Question: I'm tinkering with Clojure, and currently experimenting with the 'clojure.lang.PersistentQueue' to model the waiting room in Dijkstra's problem.
'''
barber.core=> (def q (ref clojure.lang.PersistentQueue))
#'barber.core/q
barber.core=> q
#<Ref@37c3a6f0: clojure.lang.PersistentQueue>
barber.core=> @q
clojure.lang.PersistentQueue
barber.core=> (dosync (alter q concat :customer))
IllegalArgumentException Don't know how to create ISeq from: java.lang.Class clojure.lang.RT.seqFrom (RT.java:505)
barber.core=> (dosync (alter q conj :customer))
IllegalArgumentException Don't know how to create ISeq from: clojure.lang.Keyword clojure.lang.RT.seqFrom (RT.java:505)
barber.core=> (dosync (alter q conj :customer))
(:customer)
'''
As you can see, I send the same command twice. On the first time it throws an exception. The second time however, seems to work just fine. I can now 'conj' and 'pop' my 'q' until Hickey's cows come home.
In what world is this acceptable? What is happening behind the scenes that I'm not seeing?

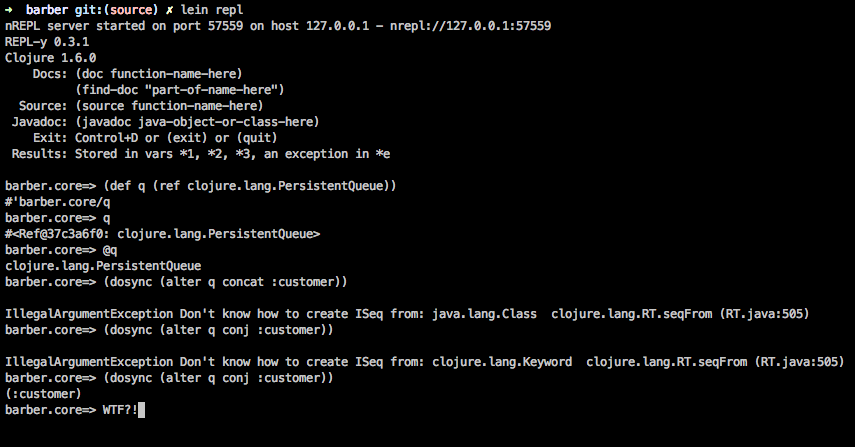
Answer: 'PersistentQueue' is a class, not an instance of that class. Use 'PersistentQueue/EMPTY' instead.
Secondly, 'concat' returns a lazy sequence, regardless of the type you passed in. You can't 'concat' on a queue and get a queue back. Use 'conj', which is polymorphic, instead.
A lot of this is undefined behavior. Garbage in, garbage out.
What I think is happening is an interaction of laziness and errors. When you try to 'concat' on the 'PersistentQueue' class, it returns a lazy sequence. The error happens outside the transaction when you try to print the value. Printing caused the evaluation of the element of the sequence (the 'PersistentQueue' class), but 'concat' is lazy: it has not yet tried to make a sequence of the argument (':customer'). Your Ref now contains a lazy sequence whose element has not yet been evaluated.
The second time you try to modify the Ref, 'conj' forced the evaluation of next available element of the lazy sequence in the Ref, yielding another error. Since the sequence failed to produce any values, its value is an lazy sequence.
Now your Ref contains an empty sequence, for which 'conj' is defined to call 'cons'. Now your Ref contains a non-lazy sequence of one element, effectively a list.